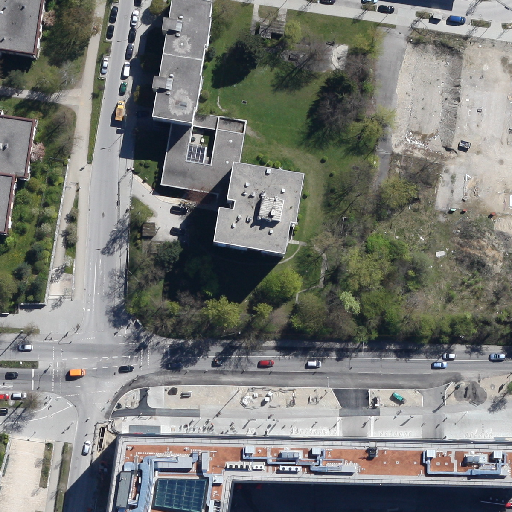
Referring expression: car in the parking area